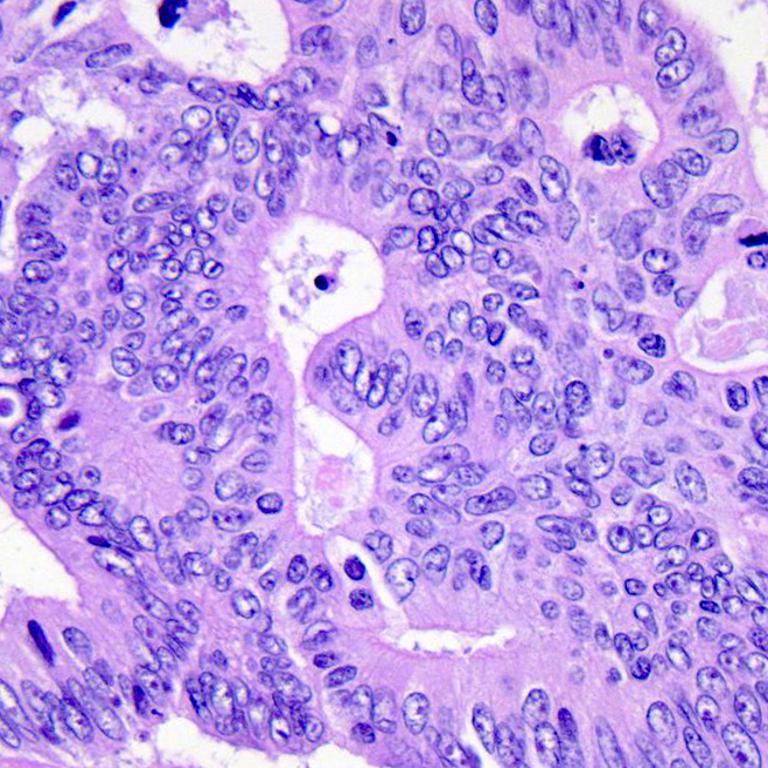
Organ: colon
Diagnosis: adenocarcinomas